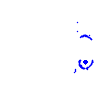
Particle: pion